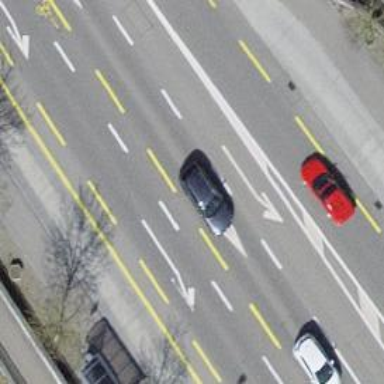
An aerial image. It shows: Secondary road with asphalt surface and designated cycle lane.